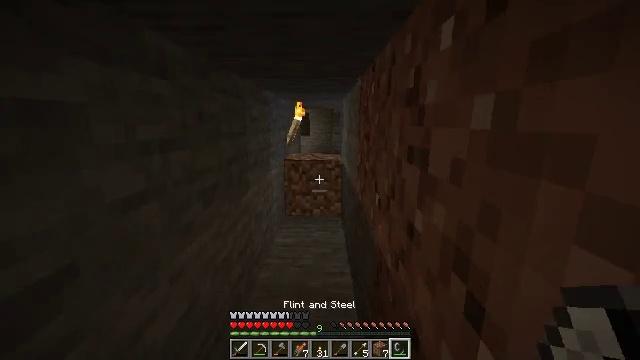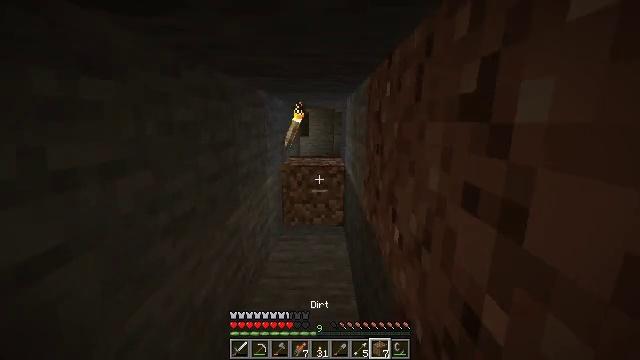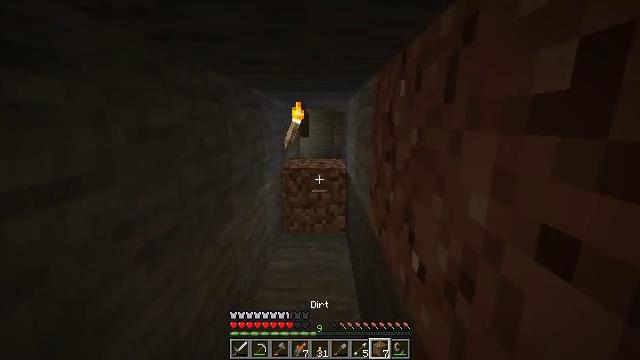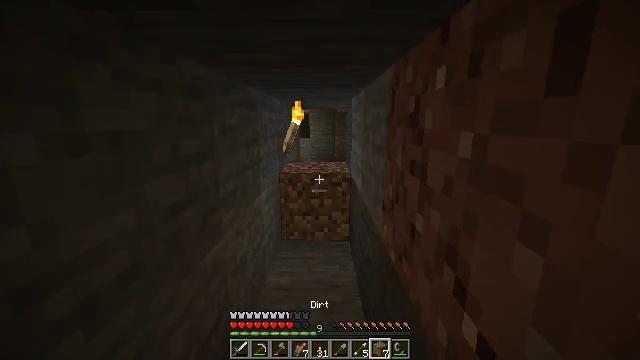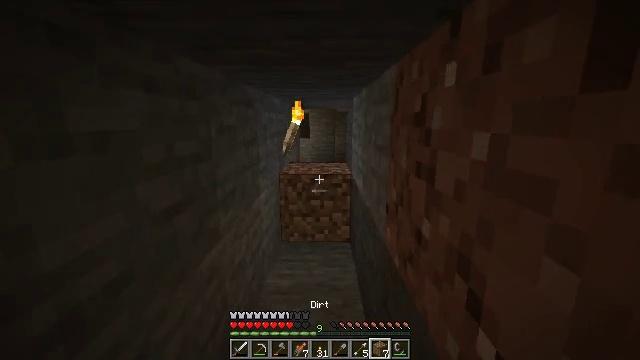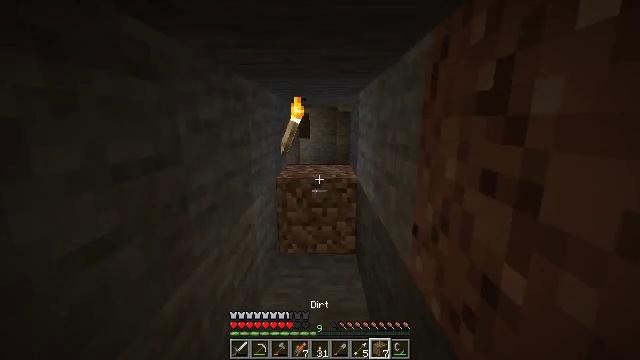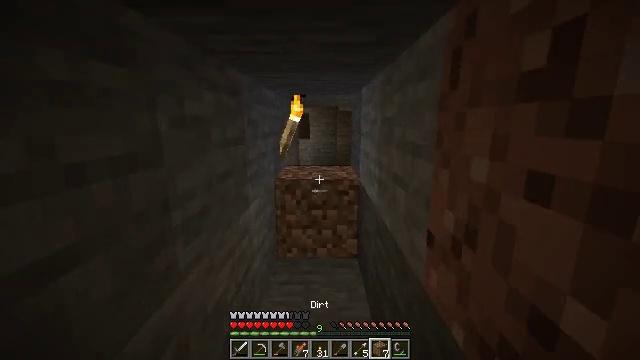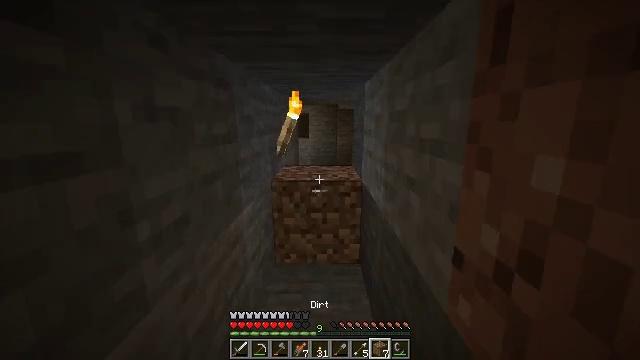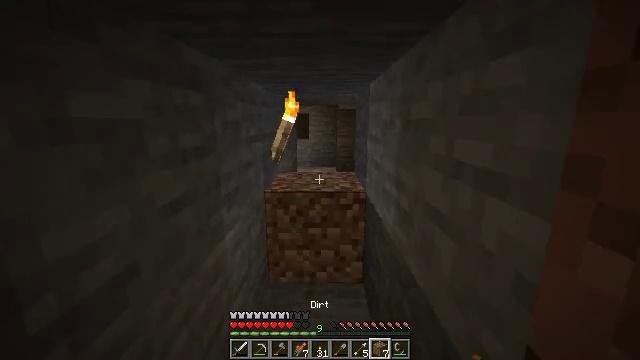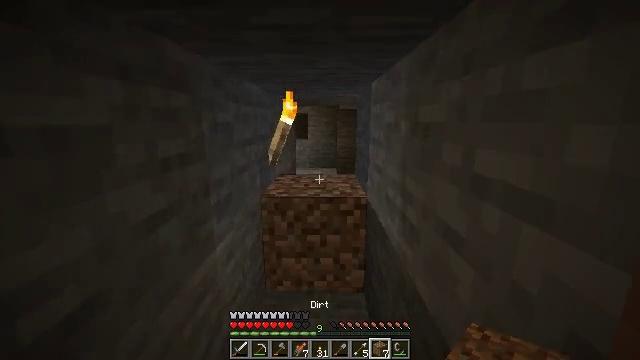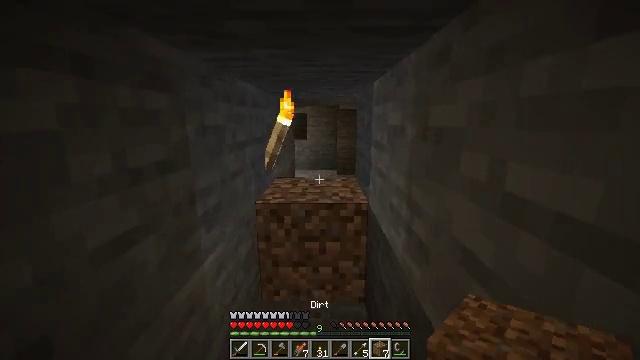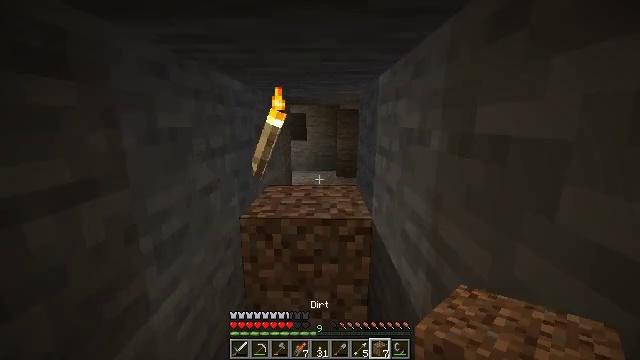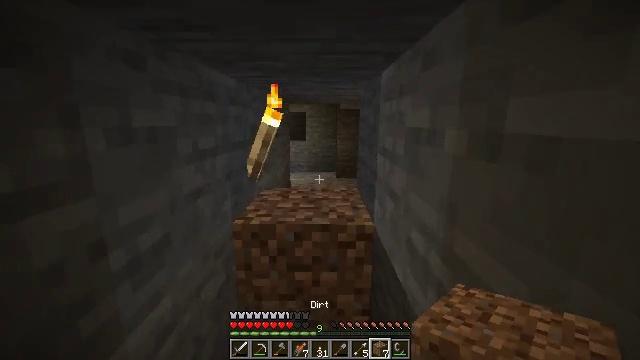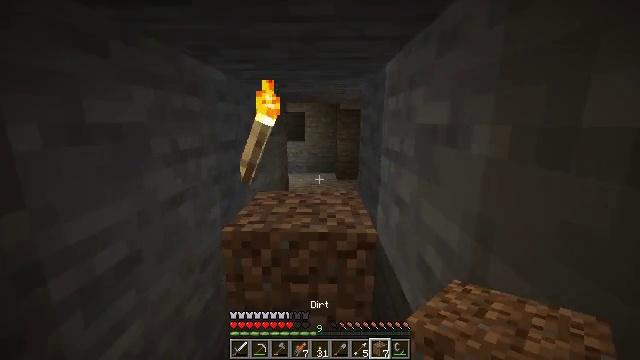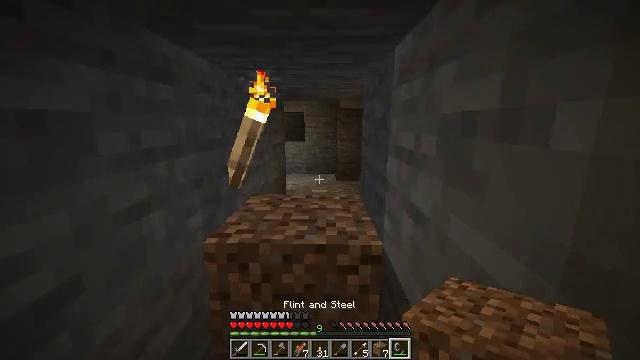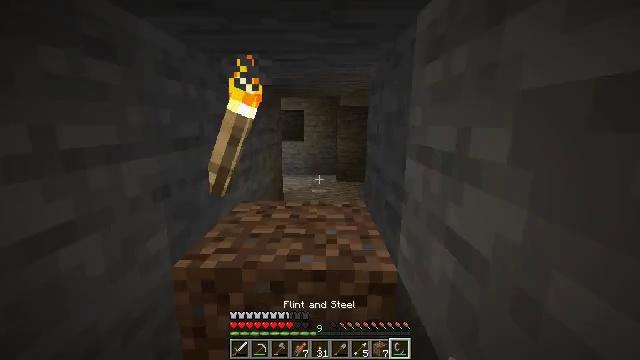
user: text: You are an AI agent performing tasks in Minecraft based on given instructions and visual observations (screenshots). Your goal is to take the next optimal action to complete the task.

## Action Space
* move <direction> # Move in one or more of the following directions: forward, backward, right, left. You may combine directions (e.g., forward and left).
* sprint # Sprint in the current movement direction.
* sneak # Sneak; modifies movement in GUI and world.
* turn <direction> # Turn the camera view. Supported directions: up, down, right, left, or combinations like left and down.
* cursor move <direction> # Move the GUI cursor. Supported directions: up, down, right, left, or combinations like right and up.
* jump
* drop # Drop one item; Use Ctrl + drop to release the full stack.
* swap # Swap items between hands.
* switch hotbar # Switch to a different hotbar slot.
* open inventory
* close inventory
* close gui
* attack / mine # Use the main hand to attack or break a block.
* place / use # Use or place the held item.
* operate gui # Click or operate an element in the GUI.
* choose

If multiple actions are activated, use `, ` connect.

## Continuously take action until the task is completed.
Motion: motion action
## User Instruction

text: Collect dirt by holding left button.
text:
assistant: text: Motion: move forward
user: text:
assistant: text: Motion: move forward
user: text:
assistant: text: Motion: move forward
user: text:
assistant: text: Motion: move forward
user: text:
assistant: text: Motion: move forward
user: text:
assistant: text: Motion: move forward
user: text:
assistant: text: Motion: move forward
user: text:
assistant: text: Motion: move forward
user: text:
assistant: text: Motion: move forward
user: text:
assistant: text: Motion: move forward
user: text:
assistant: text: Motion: move forward
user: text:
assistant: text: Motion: move forward
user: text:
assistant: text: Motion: move forward
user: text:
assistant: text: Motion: move forward
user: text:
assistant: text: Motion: move forward
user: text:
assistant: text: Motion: move forward
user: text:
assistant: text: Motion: move forward
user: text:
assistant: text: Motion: move forward
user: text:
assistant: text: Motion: move forward
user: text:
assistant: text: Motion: move forward
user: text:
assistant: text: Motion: move forward
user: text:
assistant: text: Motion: move forward
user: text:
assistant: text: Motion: move forward
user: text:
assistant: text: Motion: move forward
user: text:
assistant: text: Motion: no_op
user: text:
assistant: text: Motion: no_op
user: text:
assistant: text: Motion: no_op
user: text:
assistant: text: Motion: no_op
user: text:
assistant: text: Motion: no_op
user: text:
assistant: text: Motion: turn left and down